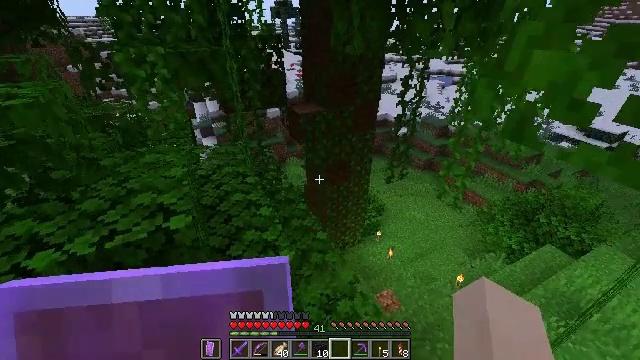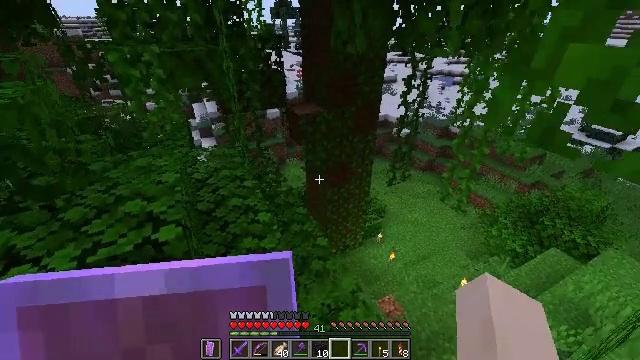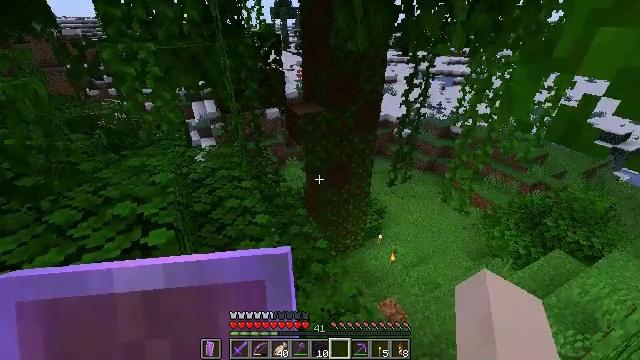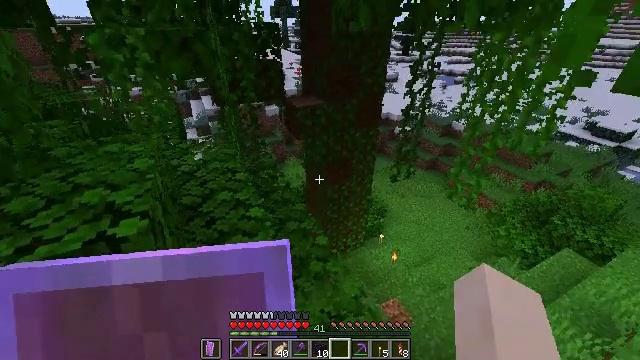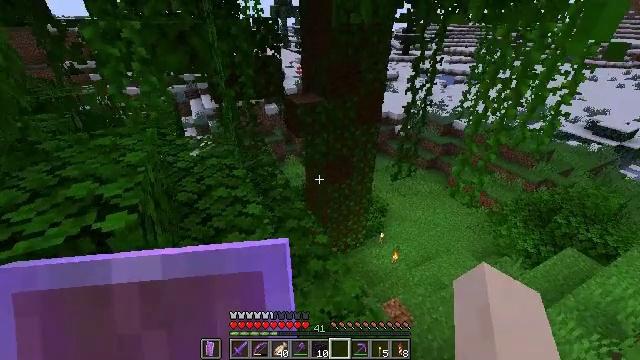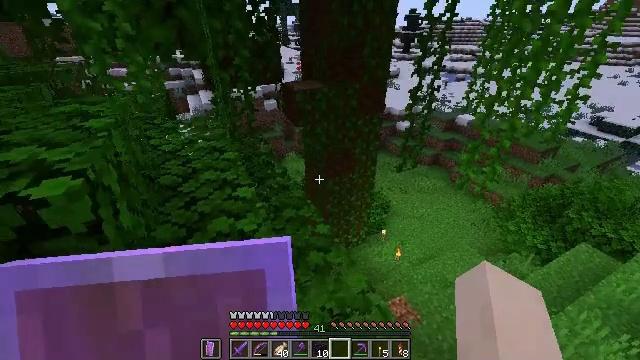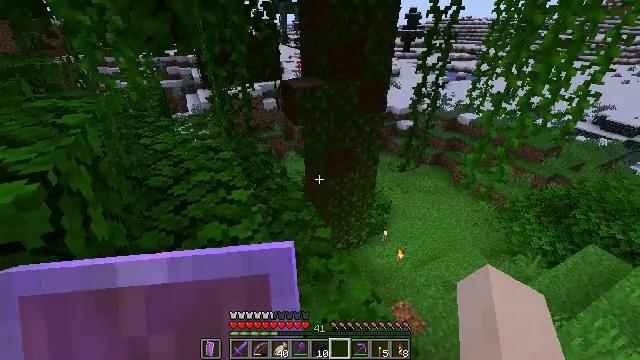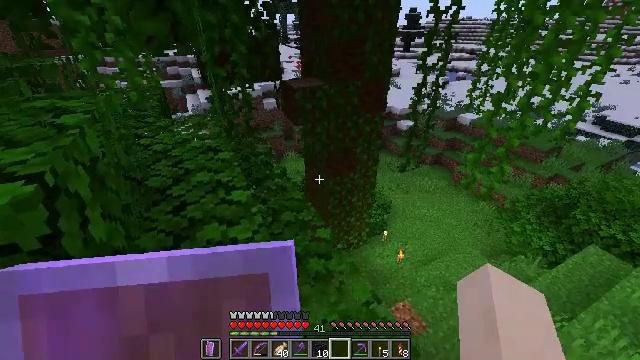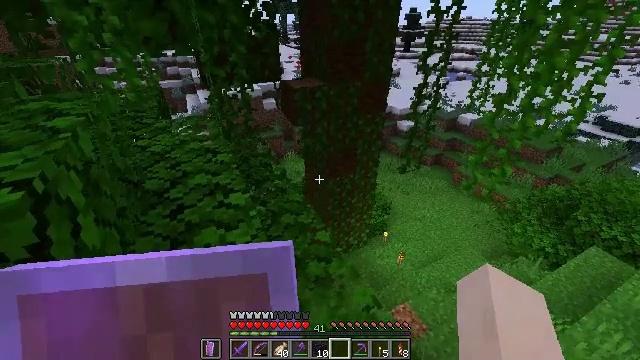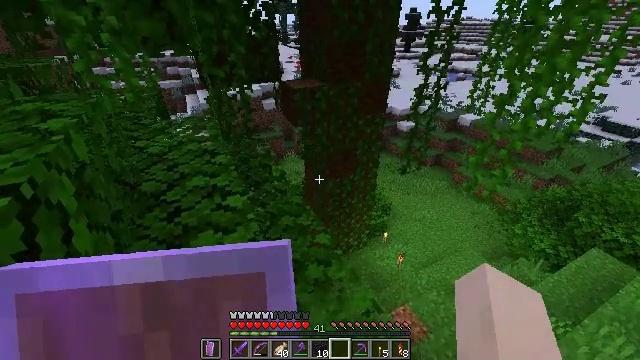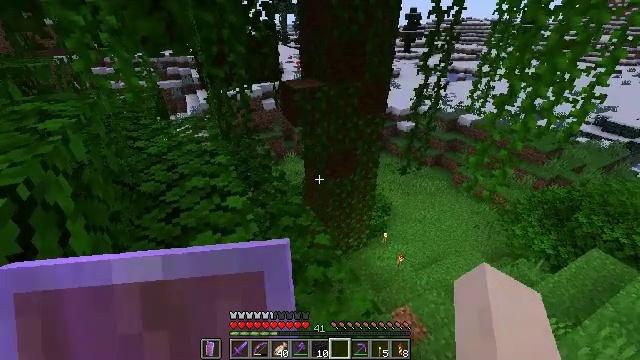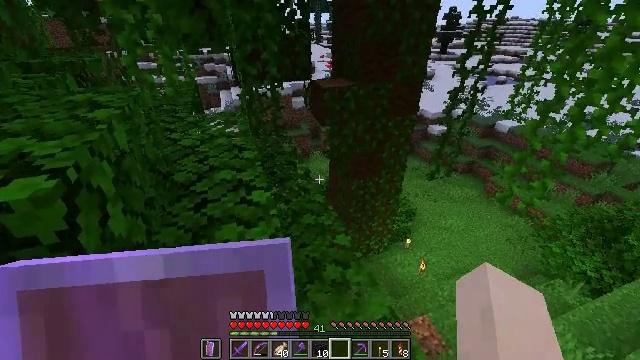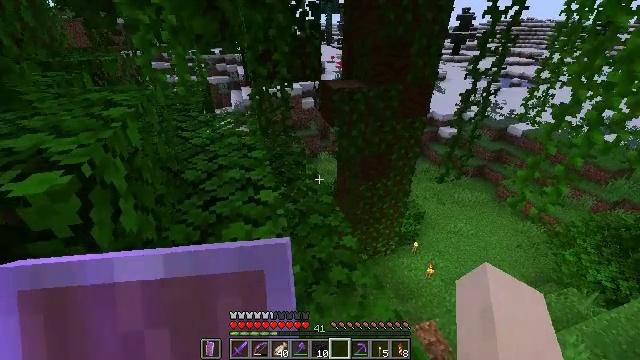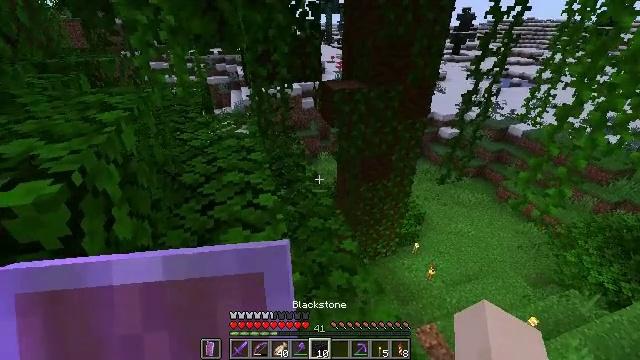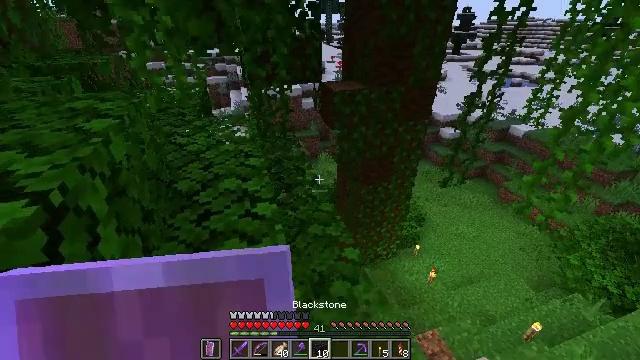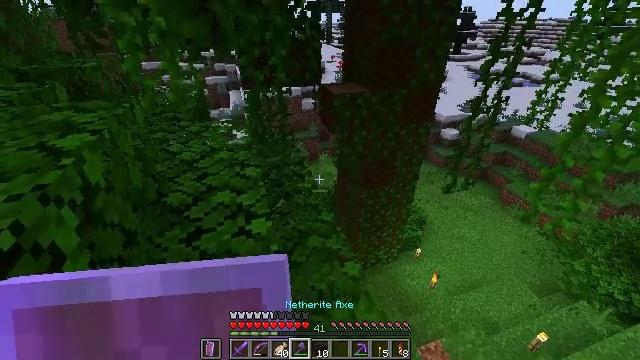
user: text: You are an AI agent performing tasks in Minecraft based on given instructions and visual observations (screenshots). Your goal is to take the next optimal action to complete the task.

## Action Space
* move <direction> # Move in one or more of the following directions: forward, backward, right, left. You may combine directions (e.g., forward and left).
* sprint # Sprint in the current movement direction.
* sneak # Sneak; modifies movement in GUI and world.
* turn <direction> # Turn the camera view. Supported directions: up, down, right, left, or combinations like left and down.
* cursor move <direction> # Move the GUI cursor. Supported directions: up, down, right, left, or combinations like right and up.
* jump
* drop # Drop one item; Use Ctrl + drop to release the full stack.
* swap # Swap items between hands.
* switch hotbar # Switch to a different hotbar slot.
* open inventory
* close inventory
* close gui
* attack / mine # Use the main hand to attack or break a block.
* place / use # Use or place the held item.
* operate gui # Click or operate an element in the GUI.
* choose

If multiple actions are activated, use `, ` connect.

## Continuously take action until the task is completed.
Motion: motion action
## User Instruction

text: Break the jungle log to gather wood.
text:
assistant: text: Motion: move forward
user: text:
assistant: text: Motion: move forward
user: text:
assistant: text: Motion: move forward
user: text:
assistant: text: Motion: move forward
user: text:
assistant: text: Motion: no_op
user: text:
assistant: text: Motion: no_op
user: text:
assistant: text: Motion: no_op
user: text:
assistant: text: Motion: no_op
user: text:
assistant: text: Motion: no_op
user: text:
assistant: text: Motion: no_op
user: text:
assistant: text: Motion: turn left
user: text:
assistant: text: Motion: turn left
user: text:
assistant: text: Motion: move forward
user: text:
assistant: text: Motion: move forward
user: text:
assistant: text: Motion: move forward
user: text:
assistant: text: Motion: move forward
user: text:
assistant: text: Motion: move forward, turn left
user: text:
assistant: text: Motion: move forward
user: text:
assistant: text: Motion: move forward
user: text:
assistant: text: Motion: move forward and move left
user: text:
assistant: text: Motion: move forward and move left, turn left
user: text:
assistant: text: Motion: move forward and move left
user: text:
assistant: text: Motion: move forward and move left
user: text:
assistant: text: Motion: move forward and move left
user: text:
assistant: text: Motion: move forward and move left
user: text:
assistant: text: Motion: move forward and move left
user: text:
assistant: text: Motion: move forward
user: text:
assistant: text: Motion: move forward
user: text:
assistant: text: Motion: move forward
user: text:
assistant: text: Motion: no_op